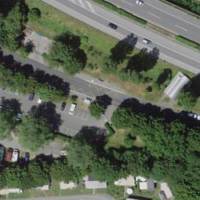
EUNIS habitat code: 57
Species observed at this site:
Cardamine pratensis
Acer pseudoplatanus